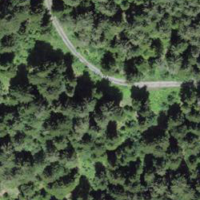
EUNIS habitat code: 43
Species observed at this site:
Sambucus racemosa
Tussilago farfara